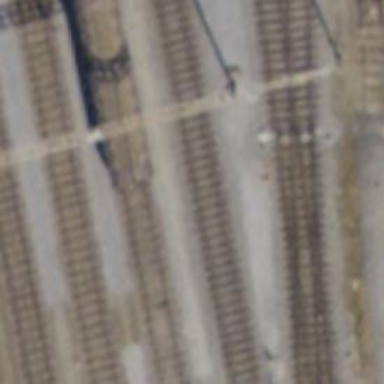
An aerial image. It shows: Rail siding with electrified tracks using contact line.